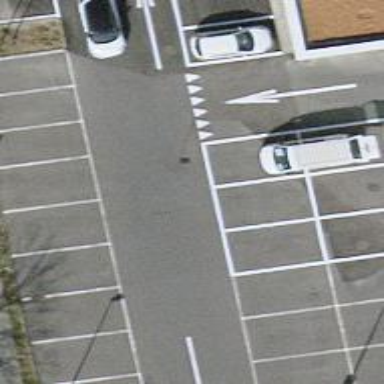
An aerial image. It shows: Parking aisle designated as service road.